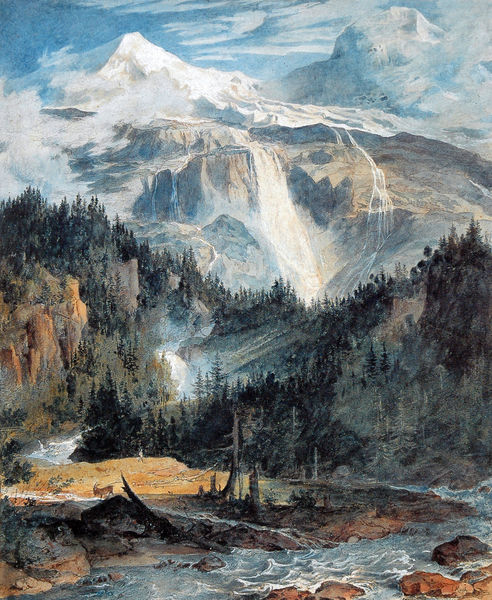
Titel: Der Schmadribachfall
Künstler: Joseph Anton Koch
Standort: Basel
Institution: Kunstmuseum, Kupferstichkabinett
Schlagwörter: baum, berg, blau, dunkel, felsen, gemälde, gestein, himmel, schatten, wasser, weiß, wolken, bäume, fluss, gelb, grün, landschaft, ocker, see, ufer, braun, grau, hell, licht, orange, schwarz, gras, haus, rot, schnee, tier, wiese, wolke, beige, trinken, spitze, stein, steine, öl, bach, horizont, hügel, kalt, natur, stamm, weite, gewässer, sonne, insel, spitzen, schön, tal, wald, wasserfall, anhöhe, gischt, sommer, wellen, abhang, berge, fels, fläche, gebirge, gipfel, gletscher, hang, kamm, klippen, landschaftsmalerei, hochgebirge, lawine, herbst, winter, idylle, rauschen, schaum, sturzbach, tannen, erhaben, stämme, wild, blue, oil, white, green, painting, oil painting, brown, stimmung, hoch, frühling, klippe, ruine, bruan, münchen, verbrannt, alpen, bedeckt, kälte, bergspitze, wälder, bergkamm, gefälle, tanne, wolcken, wood, reh, romantisch, lanschaft, cliff, cloud, clouds, man, rock, rocks, sky, stone, tree, fall, gebirgsbach, laubbäume, hill, landscape, mountain, mountains, nature, sea, shore, water, waves, alps, nadelbäume, trees, fichten, nadelwald, wildnis, snow, lich, forest, light, pine, river, stream, wipfel, bock, abgebrannt, shadow, ziege, koch, majestätisch, baumstumpf, waser, bergbach, cliffs, scene, reissend, schmelzwasser, valley, gürn, human, stump, pinakothek, gems, peak, gemse, animal, deer, wildwasser, glacier, lanscape, steinbock, gewaltig, forrest, sublim, flesen, canvas, goat, bebirge, cold, fog, waterfall, mist, altdorfer, romatik, stones, pines, abschürfig, geborgsfluss, grün ocker, hochgebirgslandschaft, nadelbüme, nöhcs, sonner, woods, wassserfall, windy, natural, skyline, alpine, schmadribachfall, cluds, landsacpe, orang, riverfront, ice cap, chamois, rever, caverns, giren